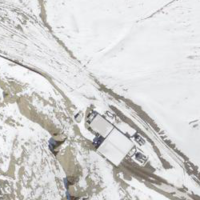
EUNIS habitat code: 48
Species observed at this site:
Pyrrhocorax graculus
Gypaetus barbatus